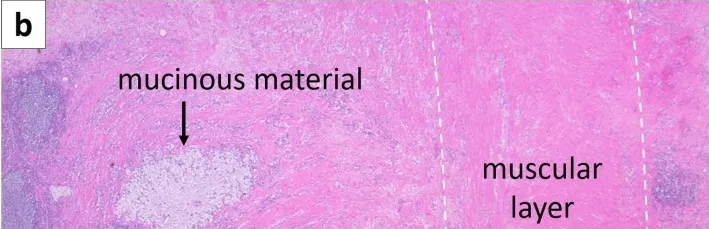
Low power microscopic view of the prominent structure tip revealed mucinous material and surrounding muscular layer (b). . Mucosa layer was almost lost; however, the muscular layer was confirmed over the entire prominent structure surface.
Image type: pathology (h&e)